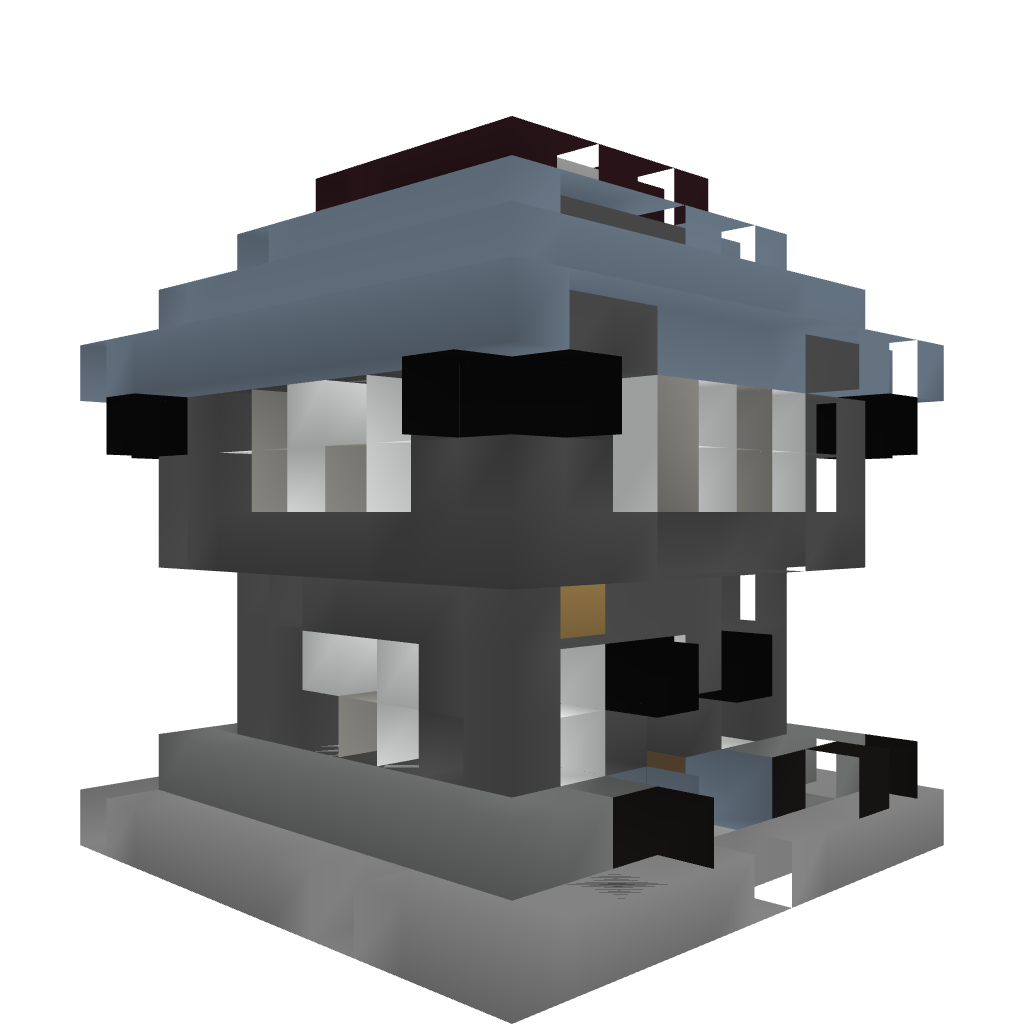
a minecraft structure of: small medieval house